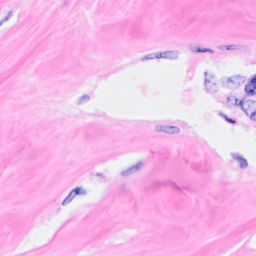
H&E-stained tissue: Breast